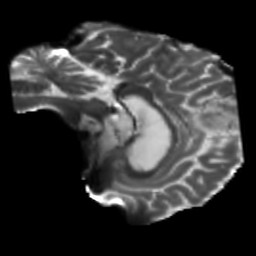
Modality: T2w
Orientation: sagittal
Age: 61
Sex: male
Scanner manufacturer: siemens
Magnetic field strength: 3 T
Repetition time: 5.47 s
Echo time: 0.0854 s